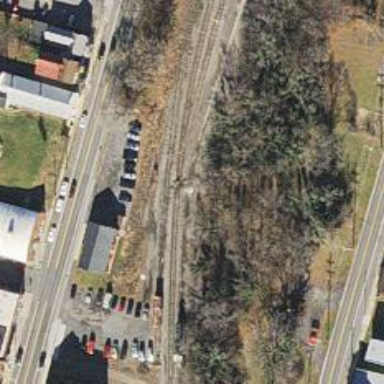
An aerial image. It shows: Railway siding with rails.